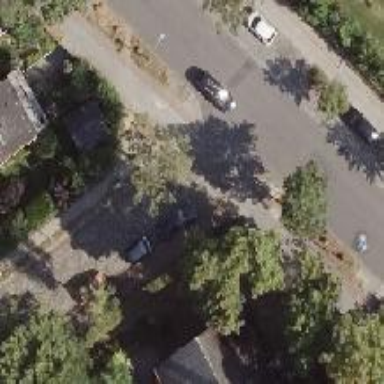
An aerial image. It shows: Residential road with sidewalks on both sides.